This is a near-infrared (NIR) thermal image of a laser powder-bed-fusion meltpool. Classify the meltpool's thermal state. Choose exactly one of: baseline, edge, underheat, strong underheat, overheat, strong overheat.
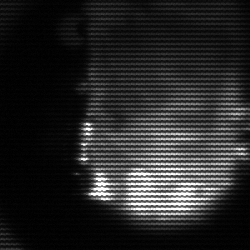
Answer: baseline